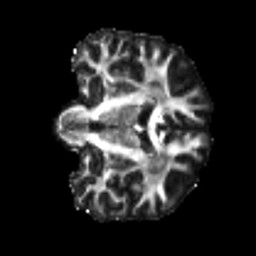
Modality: FA
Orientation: coronal
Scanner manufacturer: siemens
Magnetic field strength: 3 T
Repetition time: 4 s
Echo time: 0.0594 s